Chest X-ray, PA view. Patient: 38 years old, sex M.
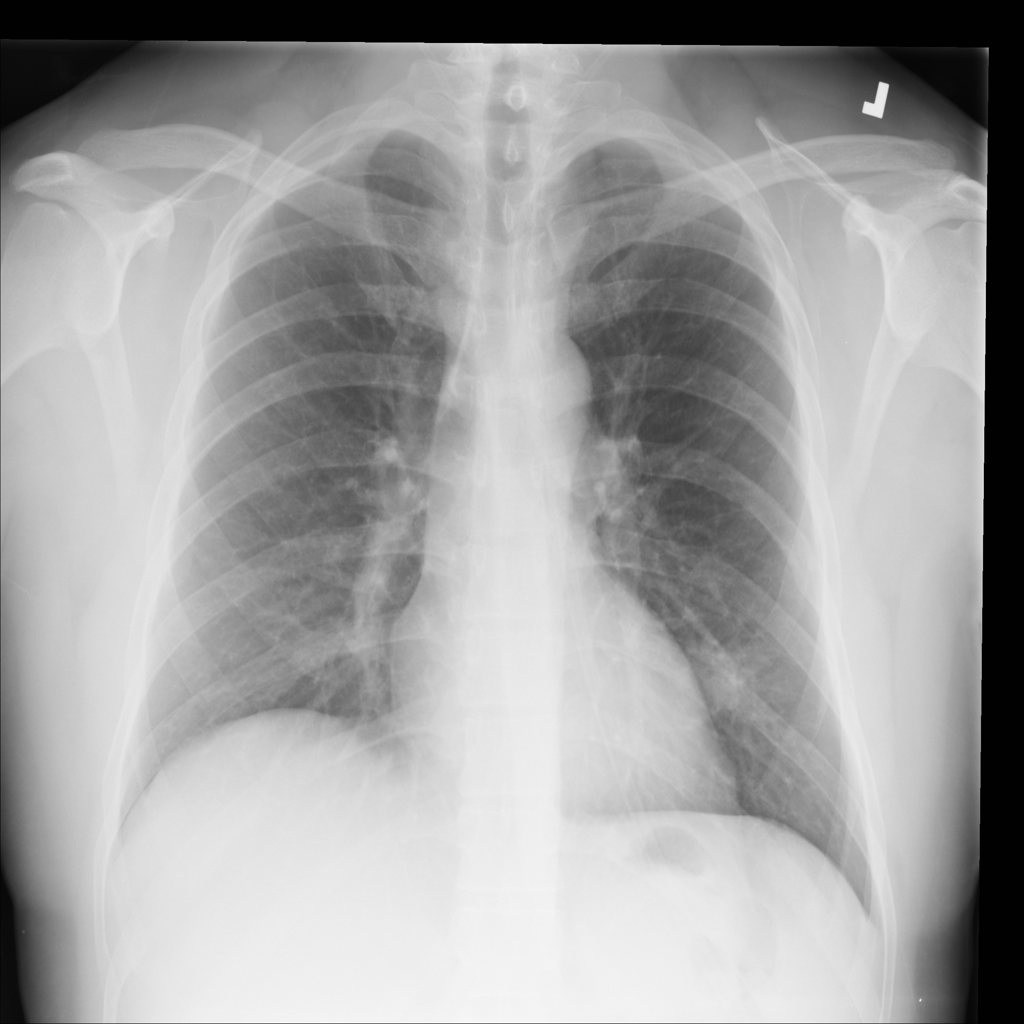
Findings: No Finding